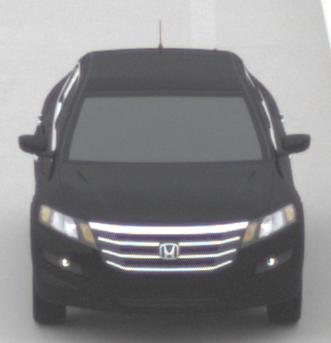
Make: Honda
Model: Crosstour
Detailed model: -
Model produced from: 2009
Model produced until: 2012
Doors: 4
Color: black
Road condition: dry road
Daytime: midday
Contrast: low contrast